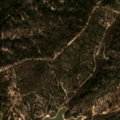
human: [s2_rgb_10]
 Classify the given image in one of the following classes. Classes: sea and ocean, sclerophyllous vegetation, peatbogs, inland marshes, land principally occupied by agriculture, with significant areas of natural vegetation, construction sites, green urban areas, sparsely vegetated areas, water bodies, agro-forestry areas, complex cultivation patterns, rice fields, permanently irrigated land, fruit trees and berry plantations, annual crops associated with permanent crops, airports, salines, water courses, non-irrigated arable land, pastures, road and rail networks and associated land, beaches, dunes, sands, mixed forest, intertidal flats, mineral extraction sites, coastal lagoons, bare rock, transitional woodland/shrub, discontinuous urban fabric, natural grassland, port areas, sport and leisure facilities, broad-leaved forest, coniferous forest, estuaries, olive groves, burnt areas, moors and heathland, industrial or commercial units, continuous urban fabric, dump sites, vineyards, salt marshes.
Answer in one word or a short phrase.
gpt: broad-leaved forest, mixed forest, transitional woodland/shrub